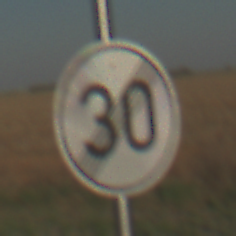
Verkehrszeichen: EndeGeschwindigkeit30
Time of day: SunriseSunset
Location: Outdoor (Nature)
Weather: Clear
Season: NotSpecified
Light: Natural